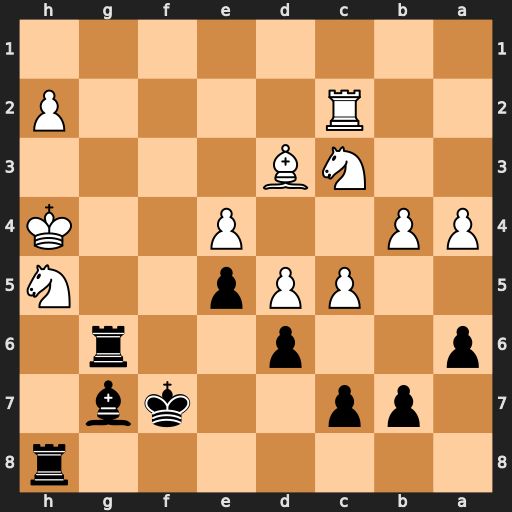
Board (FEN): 7r/1pp2kb1/p2p2r1/2PPp2N/PP2P2K/2NB4/2R4P/8
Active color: b
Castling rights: -
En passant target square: -
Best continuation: Bf6+ Kh3 Rxh5#